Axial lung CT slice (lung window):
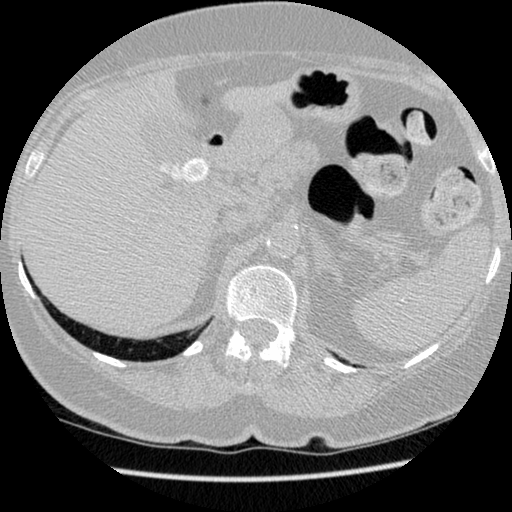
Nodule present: no